Interaction volume radius: 5 \u00c5
Interaction volume height: 20 \u00c5
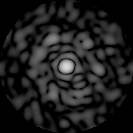
Disorder parameter: 0.8279